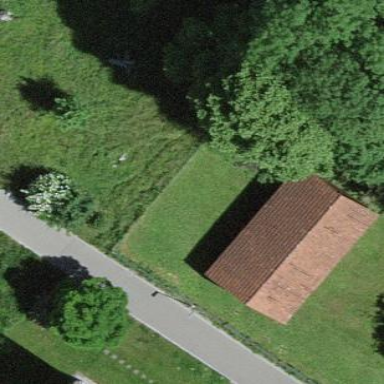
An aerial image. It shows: Hut.